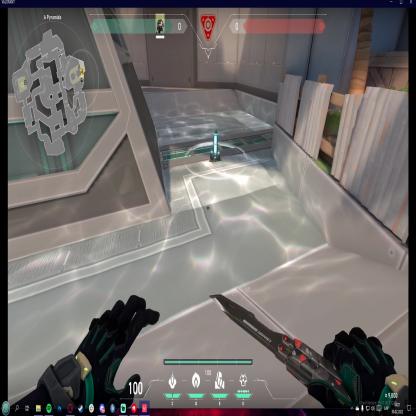
Label: planted spike